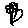
Label: flower